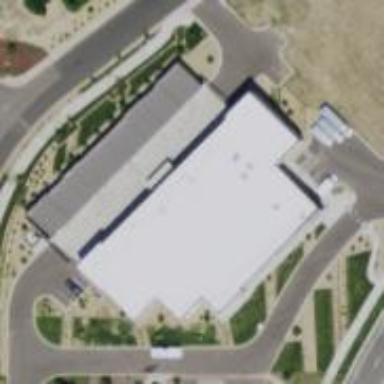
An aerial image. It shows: Building that serves as storage rental shop.